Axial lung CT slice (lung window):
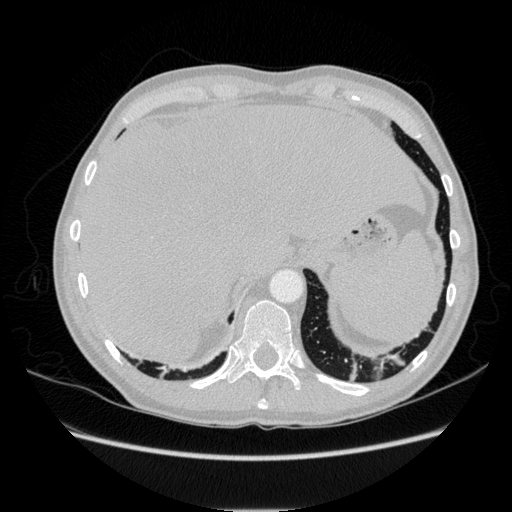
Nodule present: no